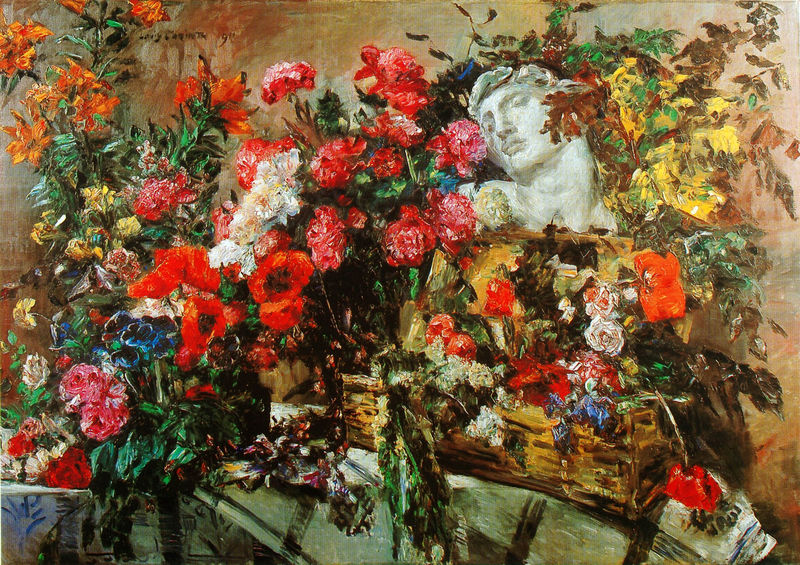
Titel: Hommage an Michelangelo
Künstler: Lovis Corinth
Standort: München
Institution: Städtische Galerie im Lenbachhaus
Schlagwörter: blau, blätter, gemälde, kopf, mann, schatten, weiß, gelb, grün, impressionismus, ocker, blumen, braun, bunt, grau, hell, kariert, licht, marmor, mund, nase, orange, schwarz, tisch, blüten, rose, rosen, rot, malerei, muster, wand, gesicht, stein, porträt, tischdecke, tischtuch, öl, natur, pastos, figur, decke, schleifen, rosa, skulptur, statue, stilleben, stillleben, moderne, farben, farbe, tag, ölgemälde, büste, korb, strauss, plastik, blumenstrauss, bouquet, tulpe, stileben, corinth, lovis corinth, weidenkorb, blumenstillleben, mohn, mohnblumen, viele, kornblumen, nelke, viel, gedeck, nelken, gips, gipsfigur, lilien, sträusse, david, römisch, feldblumen, rittersporn, michelangelo, abguss, blütenpracht, bukett, gipsbüste, lile, mohnt, wunderbar, krob, nellken, steuss, 911